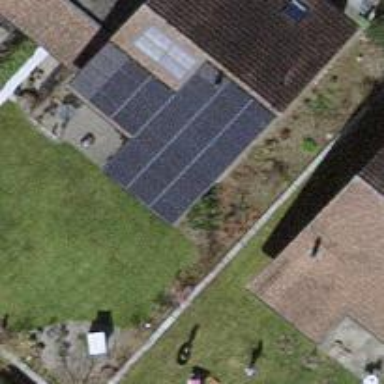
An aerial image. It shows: Solar power generator.